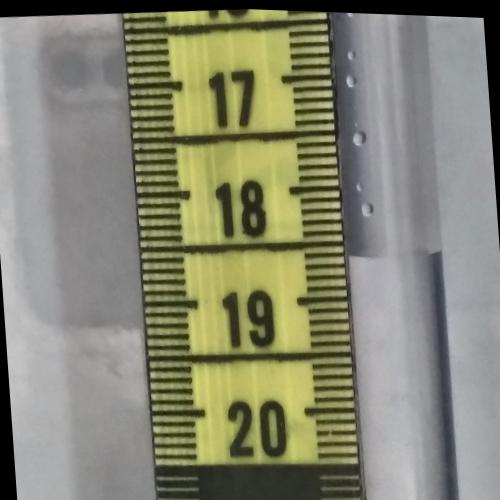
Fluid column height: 18.6 cm